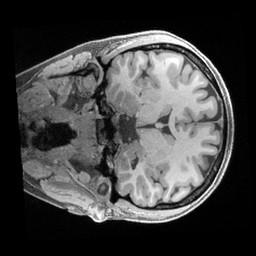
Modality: T1w
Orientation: coronal
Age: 34
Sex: female
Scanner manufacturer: siemens
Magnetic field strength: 3 T
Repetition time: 2.4 s
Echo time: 0.00241 s